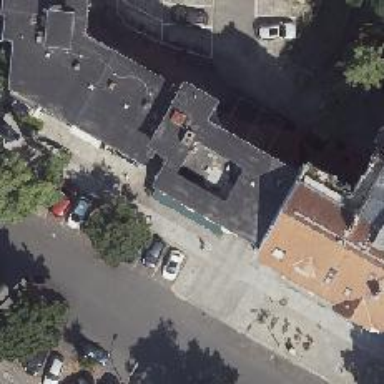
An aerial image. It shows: Café.